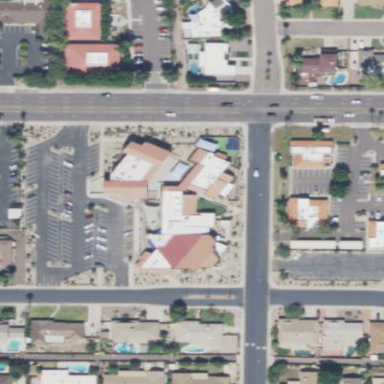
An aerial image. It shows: Beautiful church building.